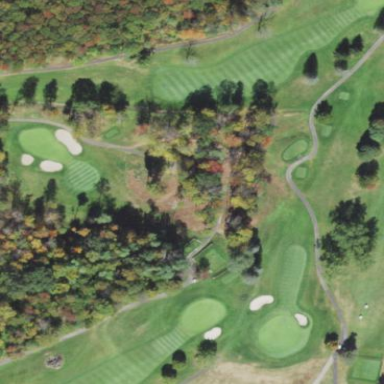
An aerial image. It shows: Golf green.